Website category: auto
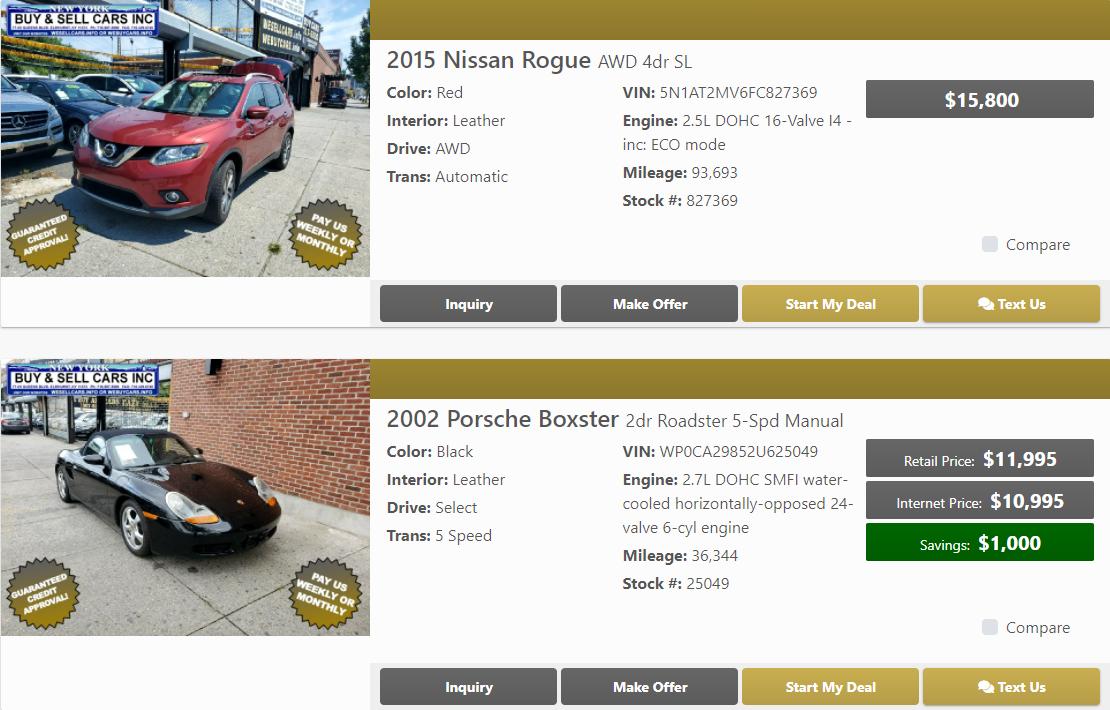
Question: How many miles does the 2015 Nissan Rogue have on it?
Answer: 93,693

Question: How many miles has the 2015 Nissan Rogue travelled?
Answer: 93,693

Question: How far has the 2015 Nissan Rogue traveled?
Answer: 93,693

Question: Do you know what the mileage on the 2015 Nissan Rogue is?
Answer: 93,693

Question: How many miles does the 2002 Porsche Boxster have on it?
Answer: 36,344

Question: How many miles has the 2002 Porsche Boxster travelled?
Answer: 36,344

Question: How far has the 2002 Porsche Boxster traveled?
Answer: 36,344

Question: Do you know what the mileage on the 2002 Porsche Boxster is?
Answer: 36,344